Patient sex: F
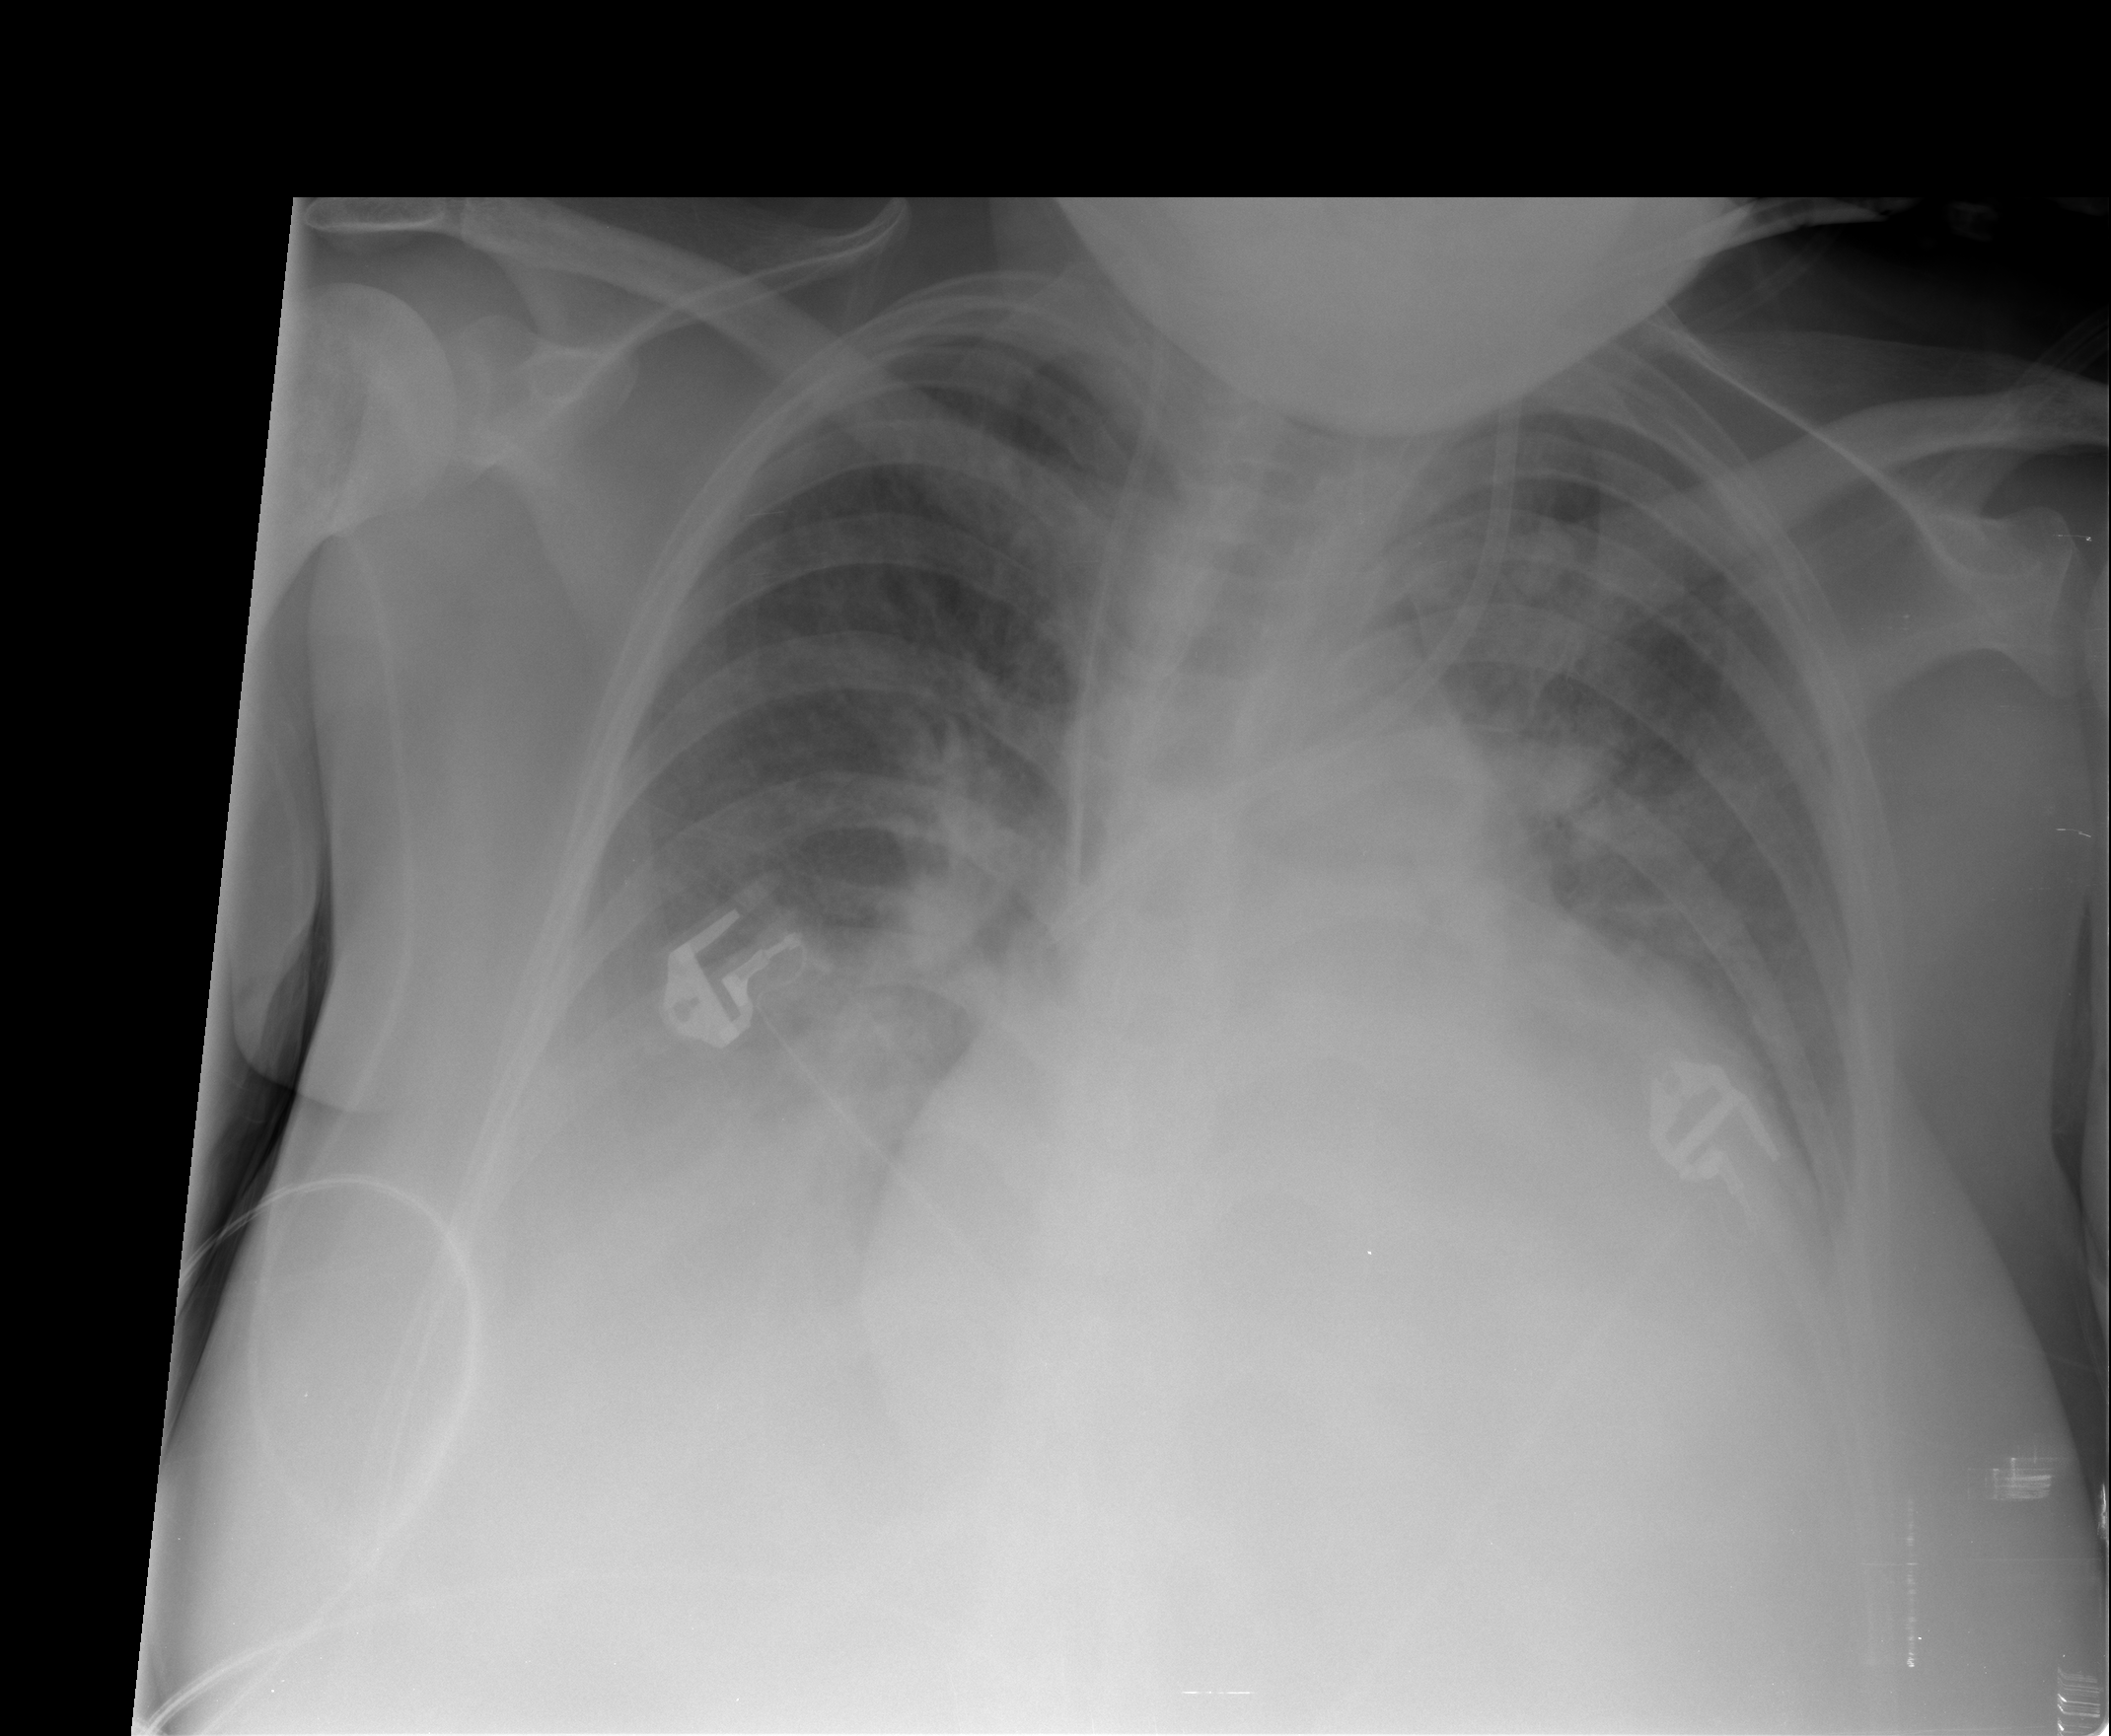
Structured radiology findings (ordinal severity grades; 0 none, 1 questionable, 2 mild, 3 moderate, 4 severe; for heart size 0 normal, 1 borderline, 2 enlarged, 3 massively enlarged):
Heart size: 3
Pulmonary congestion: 2
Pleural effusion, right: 3
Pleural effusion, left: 3
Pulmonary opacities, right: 2
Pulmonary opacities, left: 2
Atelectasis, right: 2
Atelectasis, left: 2